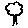
Label: tree